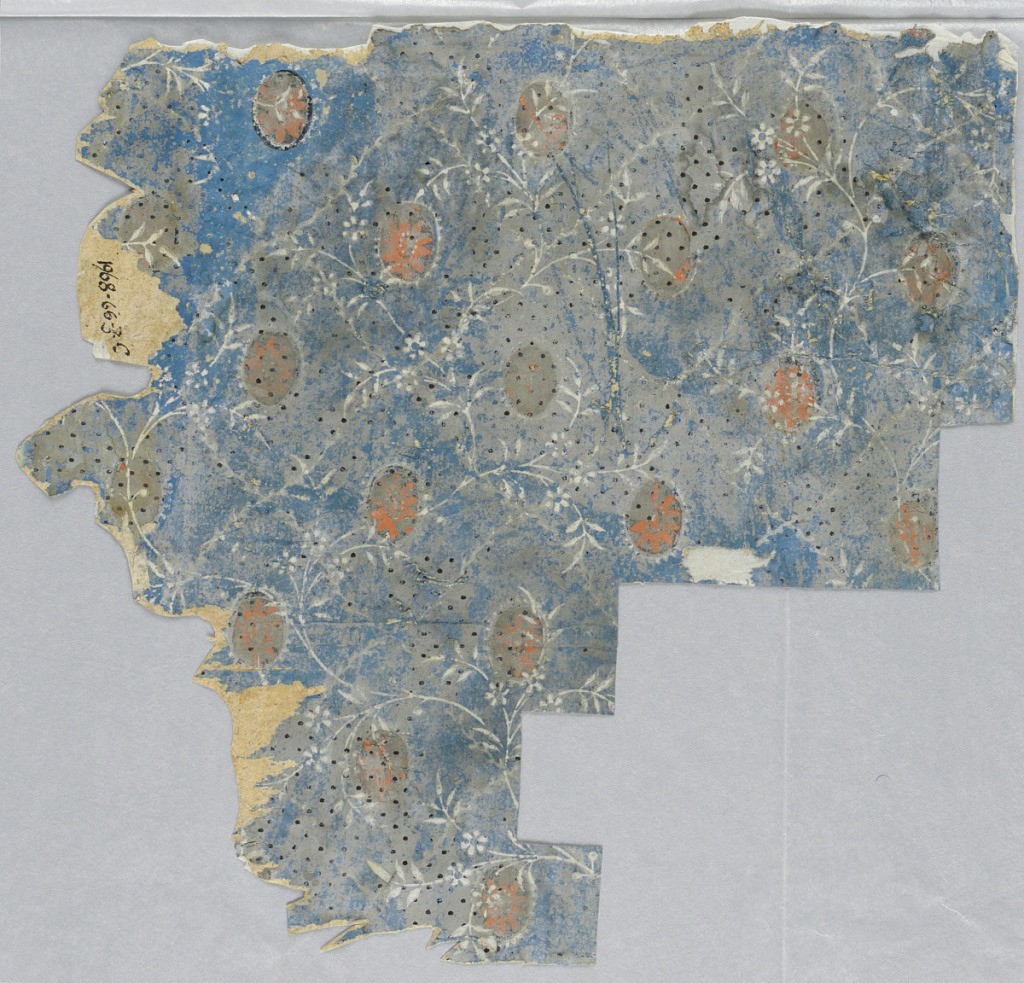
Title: Sidewall
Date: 1785–99
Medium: Block-printed on handmade paper
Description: Printed over gray ground with black dots and white meandering vine, flowersof 1968-66-2, a bright blue ground, with small-scale pattern of white vine marking off diamond grid: in center of each diamond, an oval orange floral medallion.